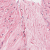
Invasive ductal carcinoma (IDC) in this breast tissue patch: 0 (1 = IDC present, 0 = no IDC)